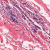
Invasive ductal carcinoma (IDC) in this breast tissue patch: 0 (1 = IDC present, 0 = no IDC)